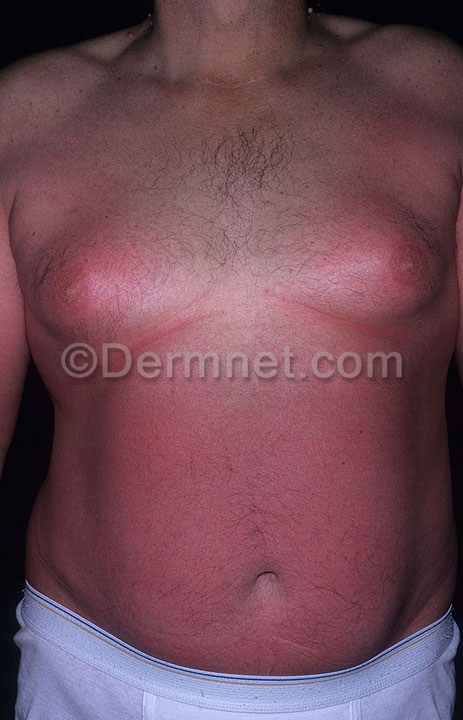
Disease: Exanthems and Drug Eruptions